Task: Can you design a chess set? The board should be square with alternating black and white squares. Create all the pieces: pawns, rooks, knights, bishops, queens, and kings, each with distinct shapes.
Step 1887:
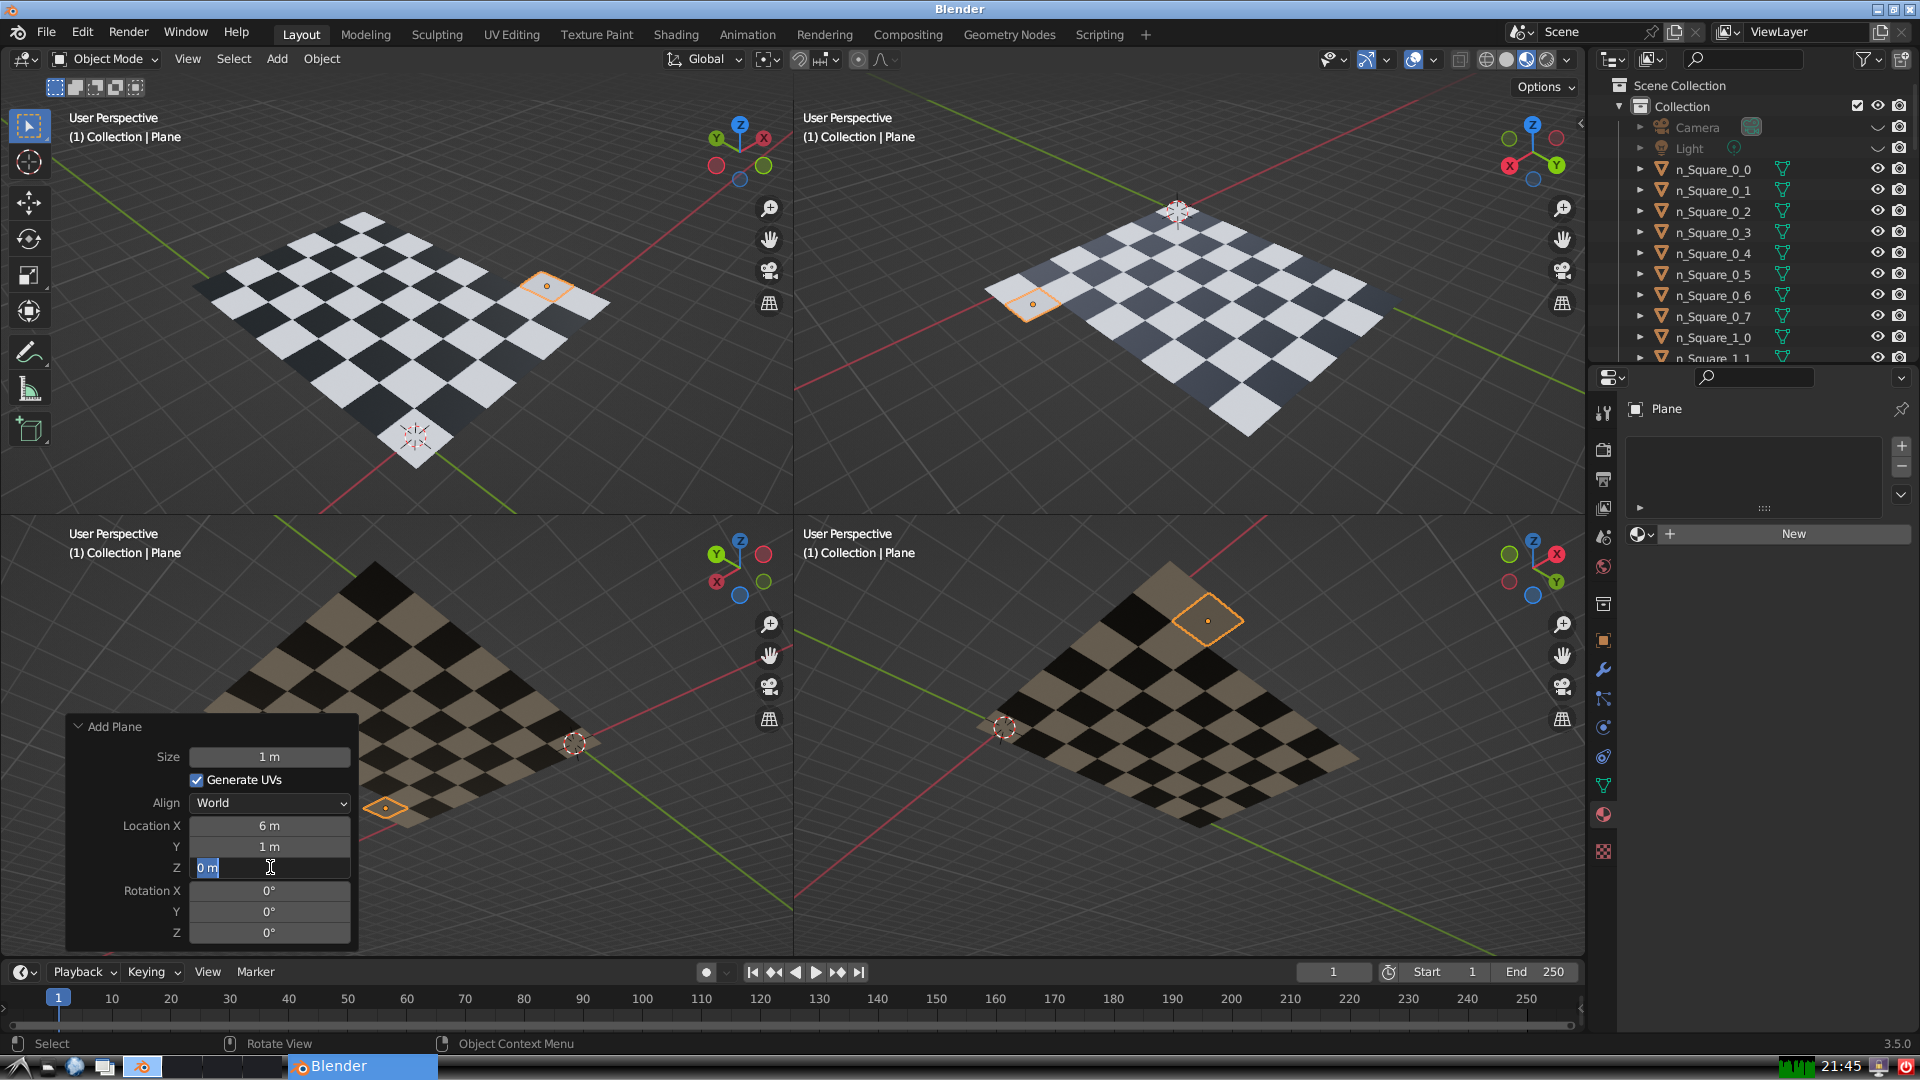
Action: input_text: 0.0